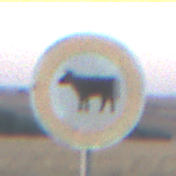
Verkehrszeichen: VerbotViehtrieb
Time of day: SunriseSunset
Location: Outdoor (Nature)
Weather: Clear
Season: Winter
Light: Natural